【题型】填空题　【知识点】平面几何　【难度】medium
如图，四边形 \(ABCD\) 是平行四边形，点 \(E\) 是边 \(CD\) 上一点，且 \(BC = EC\)，\(CF \perp BE\) 交 \(AB\) 于点 \(F\)，\(P\) 是 \(EB\) 延长线上一点，下列结论：

$^{\textcircled{1}}$ \(BE\) 平分 \(\angle CBF\)；

$^{\textcircled{2}}$ \(CF\) 平分 \(\angle DCB\)；

$^{\textcircled{3}}$ \(BF = BE\)；

$^{\textcircled{4}}$ \(PF = PC\)。

其中正确结论的序号是\underline{\quad\quad\quad}。（把正确结论的序号都填上）

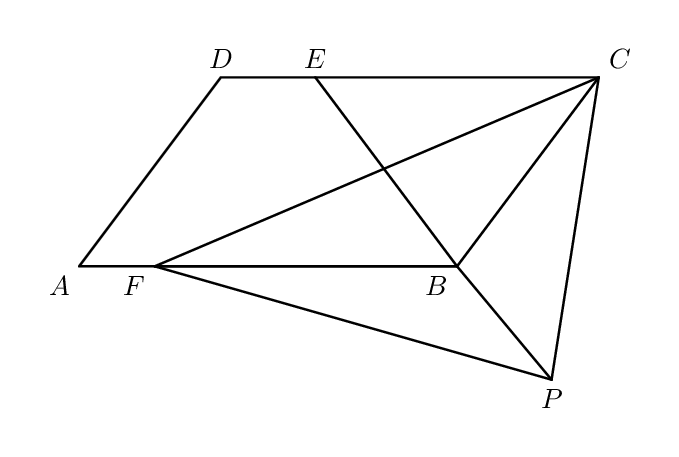
【解答】
【答案】$^{\textcircled{1}}\ ^{\textcircled{2}}\ ^{\textcircled{4}}$

【分析】

【详解】解：$\because$ 四边形 \(ABCD\) 是平行四边形，

$\therefore CD \parallel AB$，

$\therefore \angle CEB = \angle FBE$，

$\because BC = EC$，

$\therefore \angle CEB = \angle CBE$，

$\therefore \angle CBE = \angle FBE$，

即 \(BE\) 平分 \(\angle CBF\)，

所以 \(^{\textcircled{1}}\) 正确；

设 \(BE\) 与 \(CF\) 相交于点 \(G\)，如图，

$\because CF \perp BE$，

$\therefore \angle BGF = \angle BGC = 90^\circ$，

$\therefore \angle BFC = \angle BCF$，

$\because CD \parallel AB$，

$\therefore \angle BFC = \angle DCF$，

$\therefore \angle BCF = \angle DCF$，

即 \(CF\) 平分 \(\angle DCB\)，

所以 \(^{\textcircled{2}}\) 正确；

取 \(\angle ABC = 140^\circ\)，则 \(\angle FBE = \angle CBE = \angle CEB = \frac{1}{2}\angle ABC = 70^\circ\)，

$\therefore \angle CBE \neq \angle BCE$，

$\therefore BE \neq BC$，

$\because \angle BFC = \angle BCF$，

$\therefore BF = BC$，

$\therefore BF \neq BE$，

所以 \(^{\textcircled{3}}\) 错误；

$\because BF = BC$，\(CF \perp BE\)，

$\therefore FG = CG$，

$\therefore PF = PC$，

所以 \(^{\textcircled{4}}\) 正确；

所以正确结论为 \(^{\textcircled{1}}\ ^{\textcircled{2}}\ ^{\textcircled{4}}\)。

故答案为：$^{\textcircled{1}}\ ^{\textcircled{2}}\ ^{\textcircled{4}}$。

【点睛】本题考查了平行四边形的性质，等腰三角形的判定与性质，线段垂直平分线的性质，角平分线的定义，举反例等知识及方法，熟练掌握相关性质及方法是解答本题的关键。
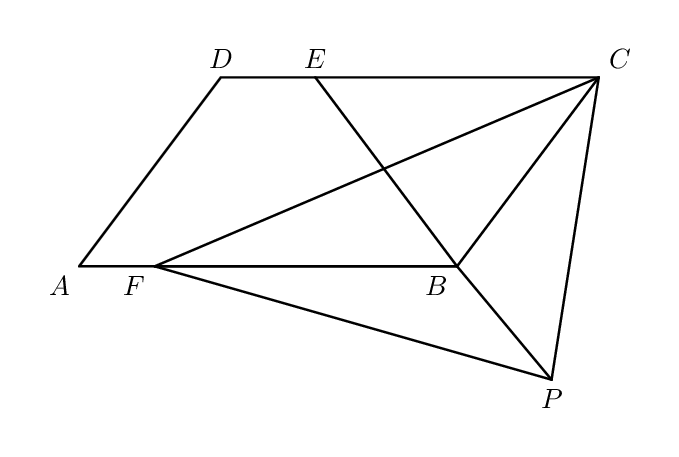